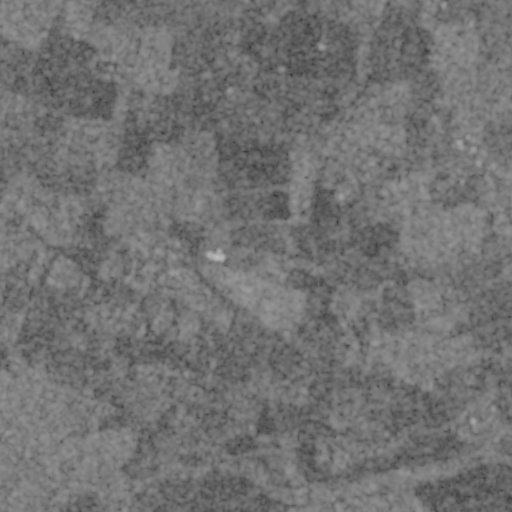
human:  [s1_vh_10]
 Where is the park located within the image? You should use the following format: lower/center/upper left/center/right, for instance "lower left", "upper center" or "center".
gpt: The park is located in the upper right of the image.
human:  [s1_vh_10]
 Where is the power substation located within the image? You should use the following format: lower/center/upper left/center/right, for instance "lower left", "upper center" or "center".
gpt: The power substation is located in the upper left of the image.
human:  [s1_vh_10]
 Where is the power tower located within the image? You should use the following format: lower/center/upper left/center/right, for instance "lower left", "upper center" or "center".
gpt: The power tower is located in the upper left of the image.
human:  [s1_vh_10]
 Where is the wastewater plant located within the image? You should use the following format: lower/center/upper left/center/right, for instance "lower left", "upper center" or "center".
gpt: The wastewater plant is located in the lower right of the image.
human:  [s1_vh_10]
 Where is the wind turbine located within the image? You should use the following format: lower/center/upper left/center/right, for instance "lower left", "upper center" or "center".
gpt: The wind turbine is located in the upper right of the image.
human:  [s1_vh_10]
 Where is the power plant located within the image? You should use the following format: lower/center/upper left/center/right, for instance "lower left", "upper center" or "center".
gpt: There is no power plant in the image.

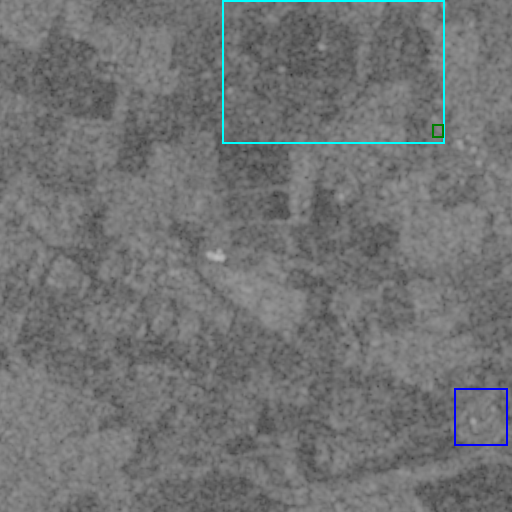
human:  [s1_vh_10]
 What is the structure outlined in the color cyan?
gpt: The structure outlined in cyan is a crop field.
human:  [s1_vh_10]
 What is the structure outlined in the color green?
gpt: The structure outlined in green is a park.
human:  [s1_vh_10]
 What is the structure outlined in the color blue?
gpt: The structure outlined in blue is a wastewater plant.
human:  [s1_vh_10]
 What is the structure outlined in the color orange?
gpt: There is no orange outline.